Brain MRI, t1w sequence, axial 2D slice.
Patient: age 44, sex F, weight 96 kg, height 1.95 m
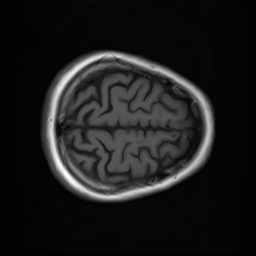